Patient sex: F
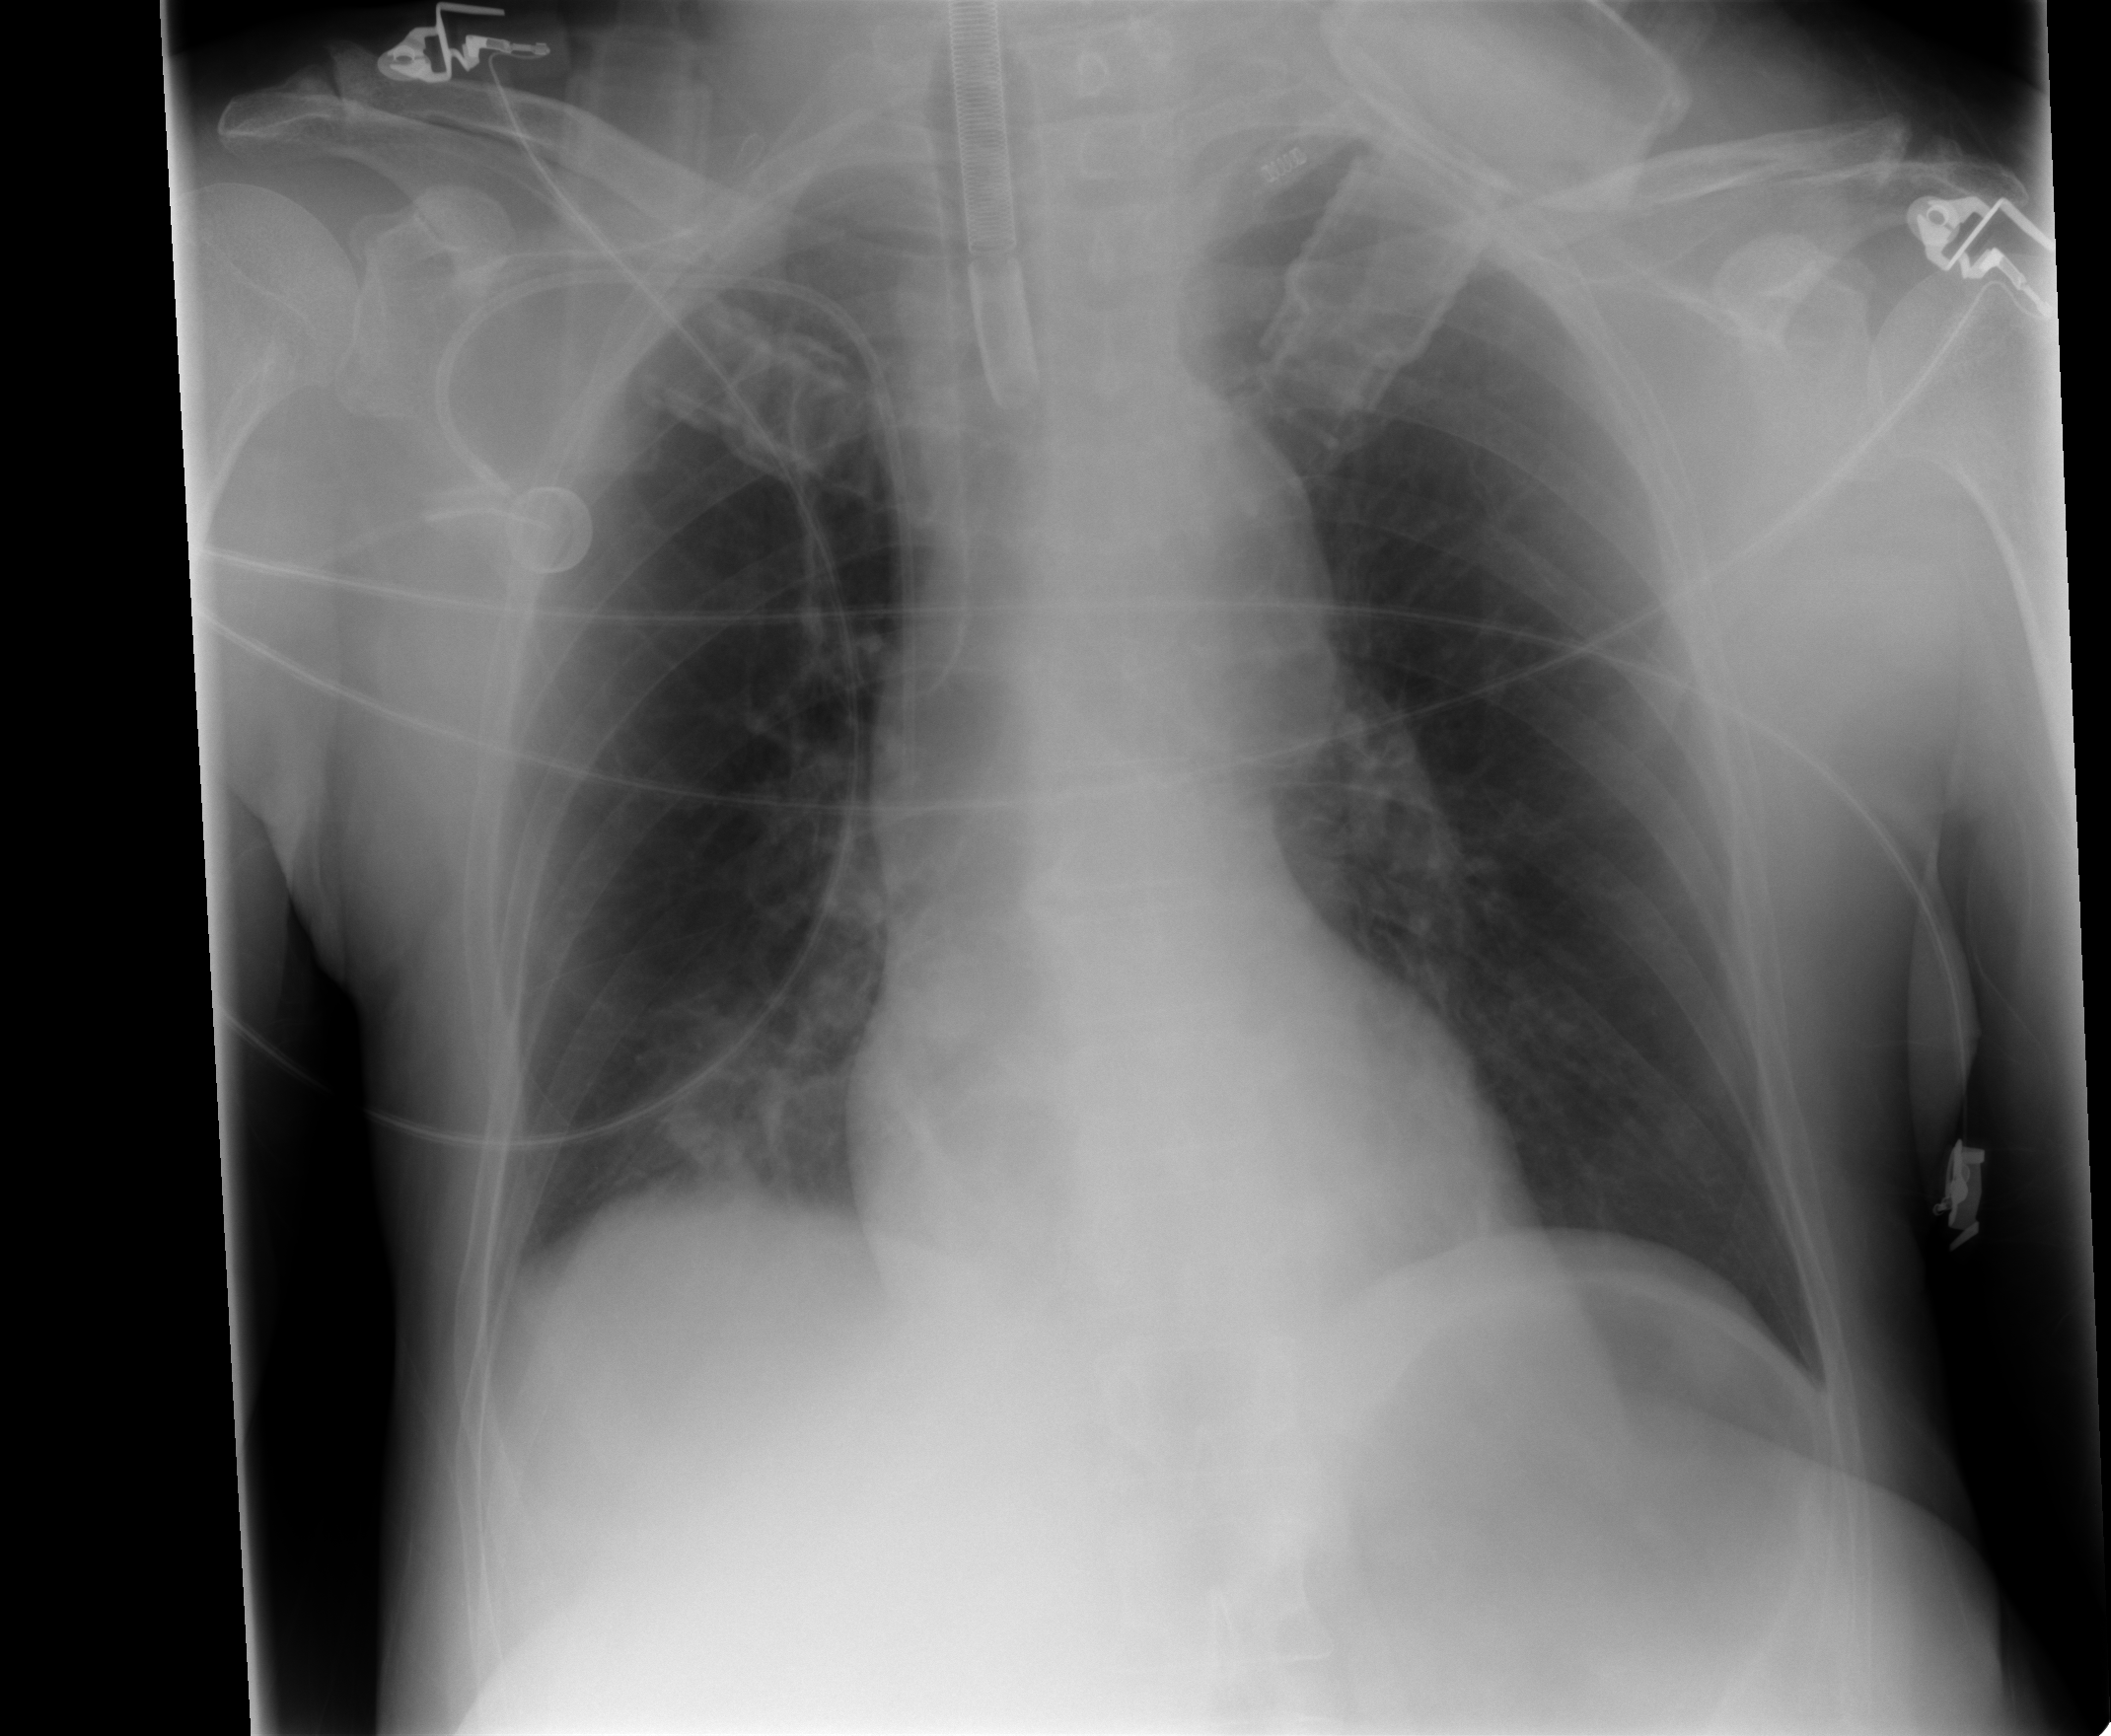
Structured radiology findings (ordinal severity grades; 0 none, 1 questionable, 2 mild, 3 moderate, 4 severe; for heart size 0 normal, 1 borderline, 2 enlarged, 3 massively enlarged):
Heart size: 0
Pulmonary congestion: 0
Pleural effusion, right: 0
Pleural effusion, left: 0
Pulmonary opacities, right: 0
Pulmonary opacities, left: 0
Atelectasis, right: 2
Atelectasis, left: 2